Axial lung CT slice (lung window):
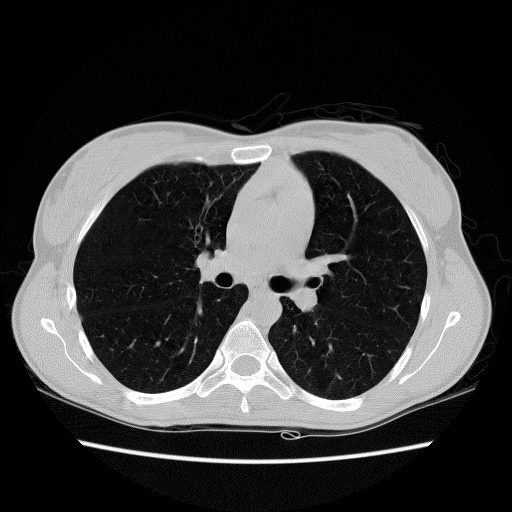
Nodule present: no